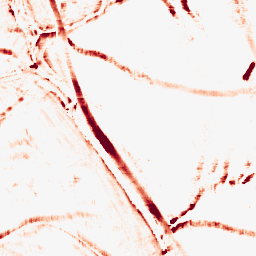
Category: morphological
Decomposition family: morphological_rect
Decomposition parameters: operation: opening
width: 10
height: 10
Upsampling method: sinc_blackman
Upsampling parameters: scale: 4
kernel_size: 8
Upsampling scale: 4